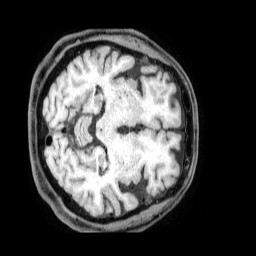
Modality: T1w
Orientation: axial
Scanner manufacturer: philips
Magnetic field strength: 1.5 T
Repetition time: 0.6 s
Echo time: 0.02898 s